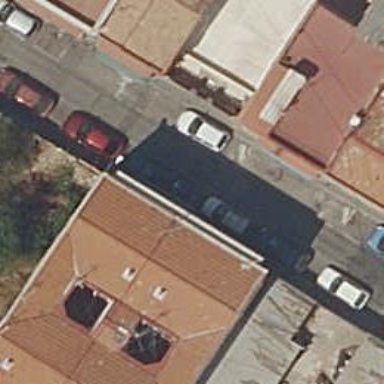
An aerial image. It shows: Image showing building with apartments.